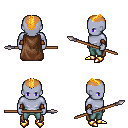
a pixel art fantasy rpg character, male body template, dark elf, purple skin, brown cape, teal pants, light blonde short mohawk hairstyle, cloth bracers, gold boots, spear, four views (front, back, left, right), 2x2 character sprite sheet, small pixel art, hard edges, no anti-aliasing